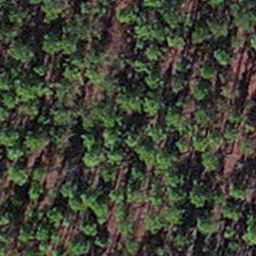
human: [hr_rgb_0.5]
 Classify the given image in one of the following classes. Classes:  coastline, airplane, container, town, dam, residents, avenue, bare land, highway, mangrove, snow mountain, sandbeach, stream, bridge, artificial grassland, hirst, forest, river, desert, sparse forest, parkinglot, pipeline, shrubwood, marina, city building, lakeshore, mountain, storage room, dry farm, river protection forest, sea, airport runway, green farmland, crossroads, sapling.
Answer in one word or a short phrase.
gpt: sapling